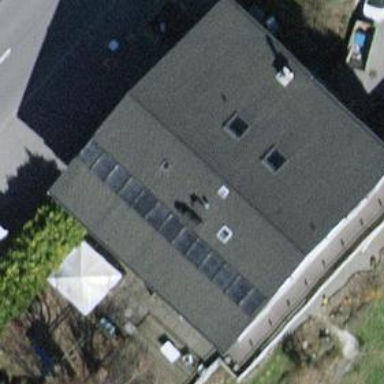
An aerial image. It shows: Restaurant.